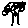
Label: tree